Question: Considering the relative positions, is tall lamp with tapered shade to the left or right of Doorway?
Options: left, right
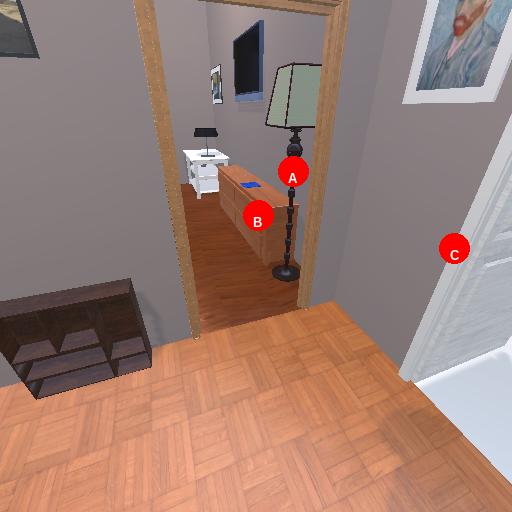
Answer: left